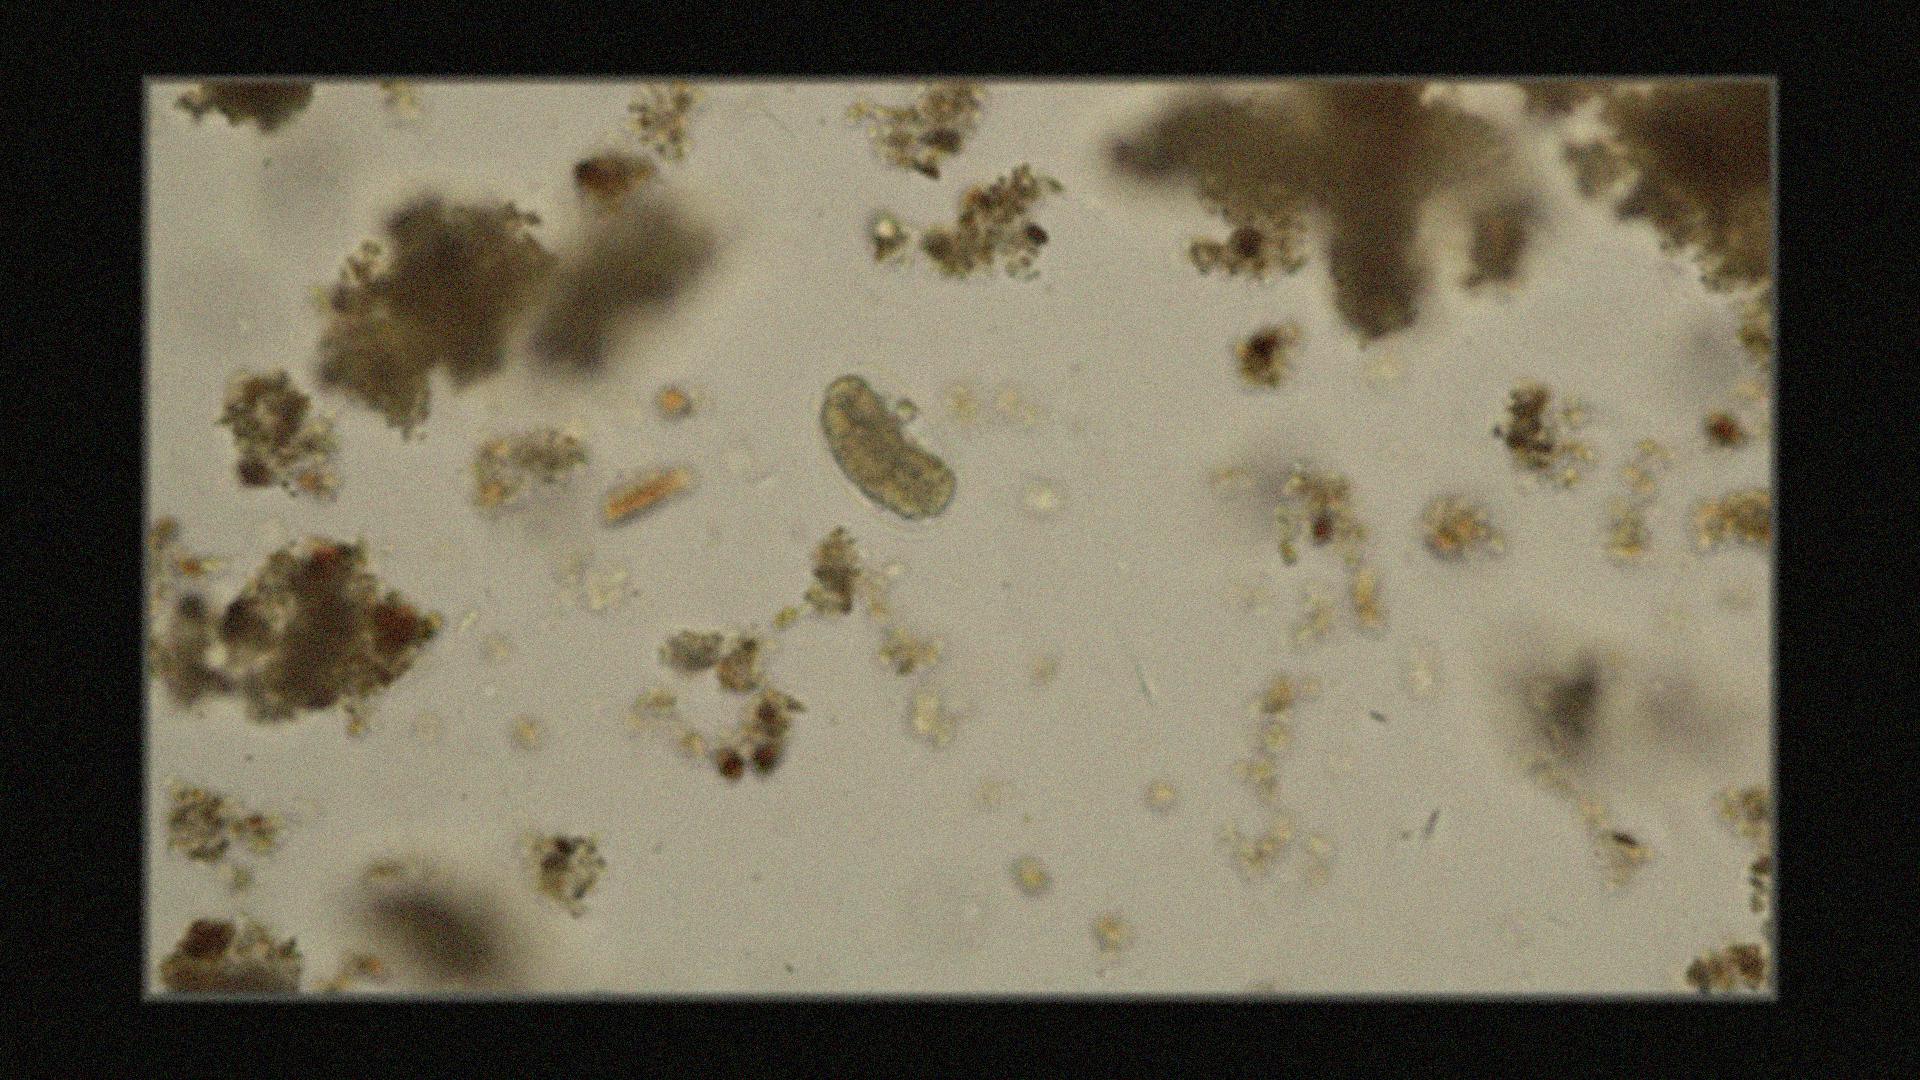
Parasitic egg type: Hookworm egg